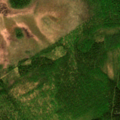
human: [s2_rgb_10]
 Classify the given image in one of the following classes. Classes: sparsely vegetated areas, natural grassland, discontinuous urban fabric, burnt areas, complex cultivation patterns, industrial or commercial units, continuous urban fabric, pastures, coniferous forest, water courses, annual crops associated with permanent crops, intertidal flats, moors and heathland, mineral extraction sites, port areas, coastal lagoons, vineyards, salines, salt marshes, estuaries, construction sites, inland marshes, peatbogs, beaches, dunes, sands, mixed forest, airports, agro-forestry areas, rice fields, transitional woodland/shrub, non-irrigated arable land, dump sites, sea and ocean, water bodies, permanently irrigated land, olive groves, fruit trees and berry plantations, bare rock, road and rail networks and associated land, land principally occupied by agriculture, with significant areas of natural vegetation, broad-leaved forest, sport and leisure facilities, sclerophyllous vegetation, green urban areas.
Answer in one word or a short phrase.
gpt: mixed forest, transitional woodland/shrub, peatbogs